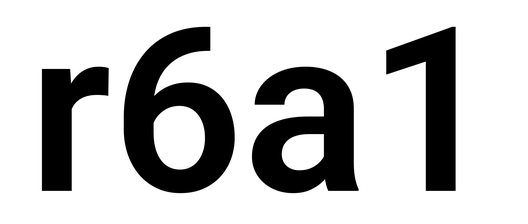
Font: Roboto_SemiBold